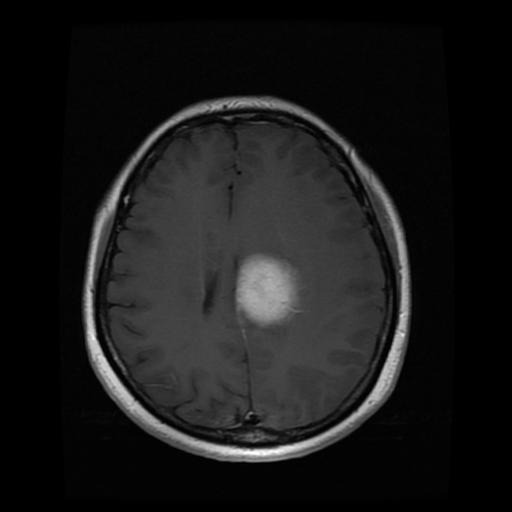
Label: meningioma